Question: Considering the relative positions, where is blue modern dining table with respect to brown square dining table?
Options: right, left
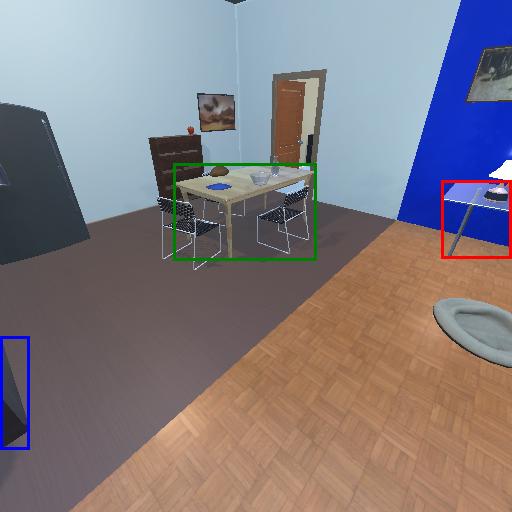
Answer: right